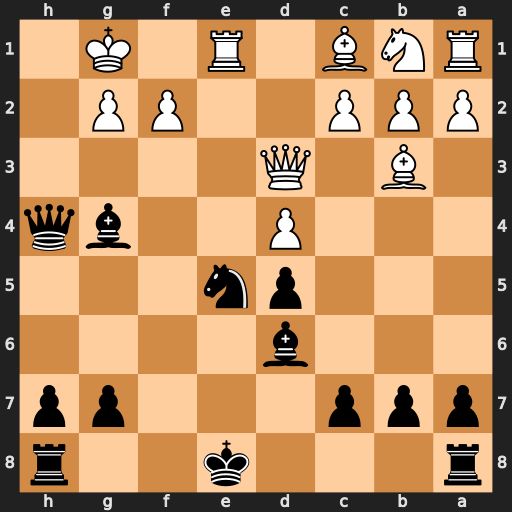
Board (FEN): r3k2r/ppp3pp/3b4/3pn3/3P2bq/1B1Q4/PPP2PP1/RNB1R1K1
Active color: b
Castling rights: kq
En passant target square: -
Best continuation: O-O Bxd5+ Kh8